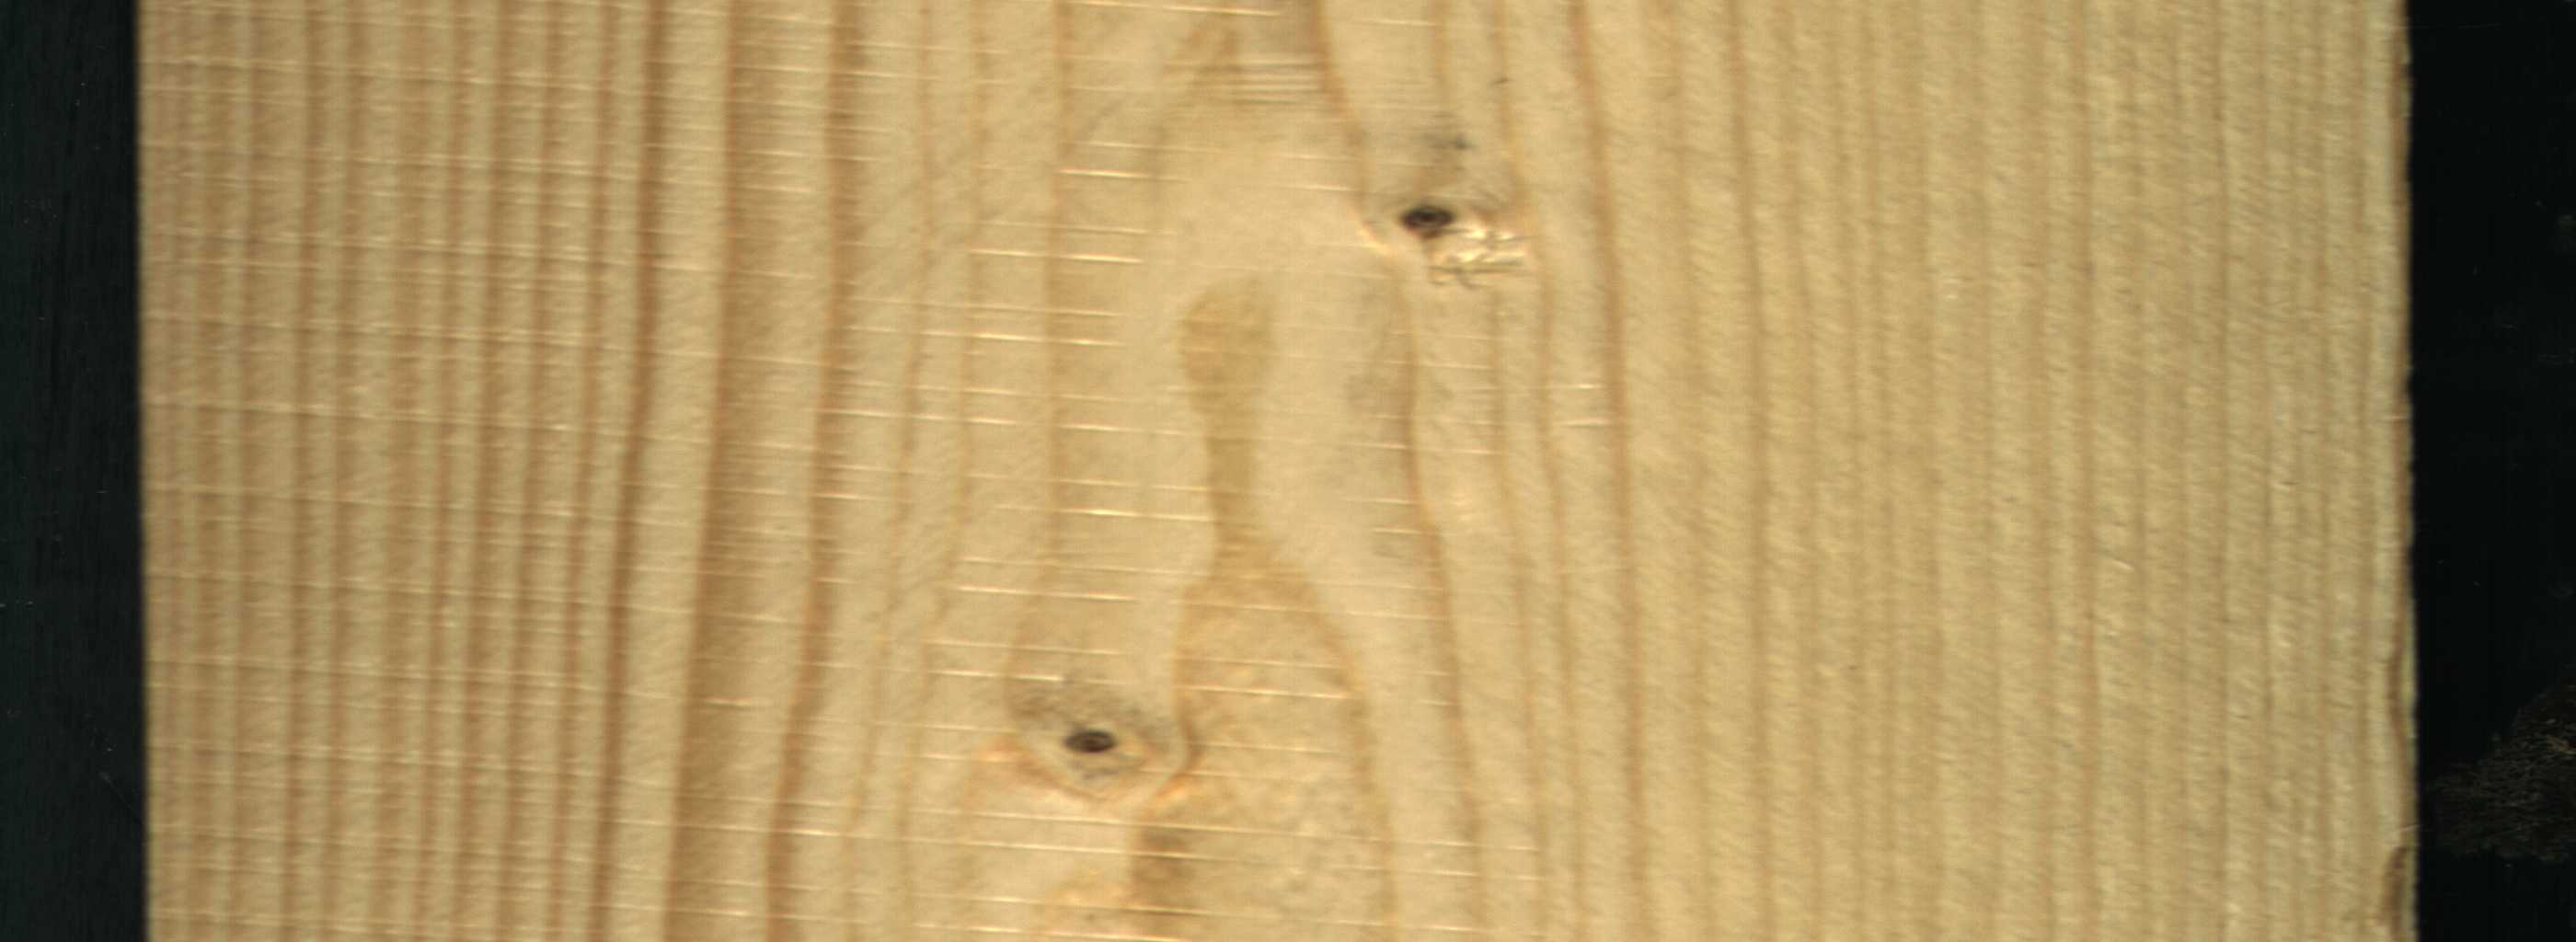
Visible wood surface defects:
Dead_Knot
Dead_Knot